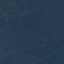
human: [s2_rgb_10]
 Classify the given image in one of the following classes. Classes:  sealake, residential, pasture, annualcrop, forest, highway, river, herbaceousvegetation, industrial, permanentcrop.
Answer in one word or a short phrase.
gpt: Forest